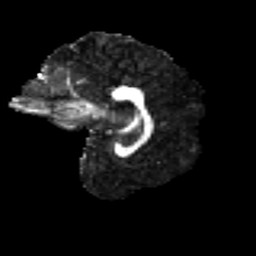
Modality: FA
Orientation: sagittal
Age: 33
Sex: female
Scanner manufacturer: ge
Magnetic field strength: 3 T
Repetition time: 7.8 s
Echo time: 0.0606 s